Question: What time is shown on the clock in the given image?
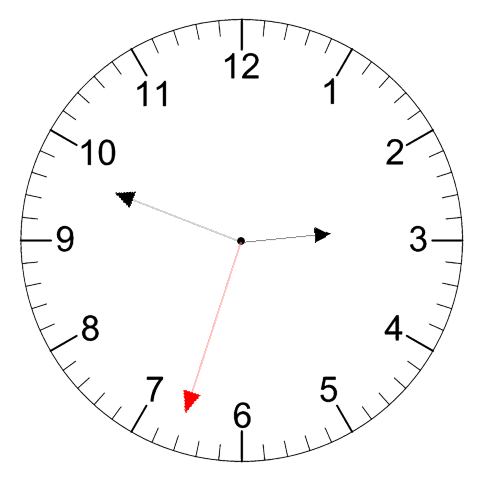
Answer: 02:48:33